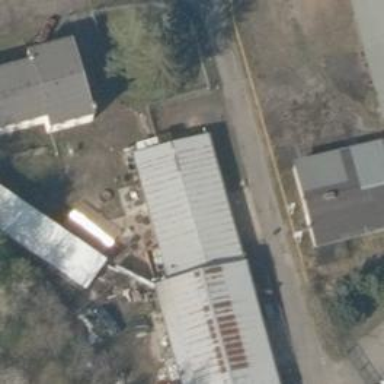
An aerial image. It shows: Shed.